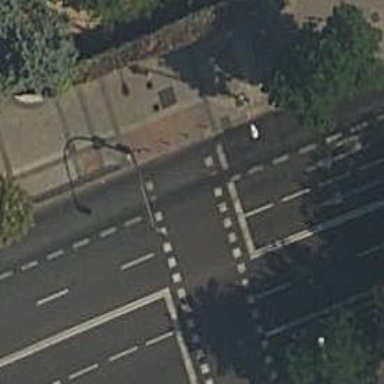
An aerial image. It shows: Road with traffic signals at the crossing.